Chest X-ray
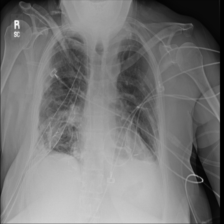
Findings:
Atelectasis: negative
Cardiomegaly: negative
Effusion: negative
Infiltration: negative
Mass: negative
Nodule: negative
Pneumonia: negative
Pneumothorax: positive
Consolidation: negative
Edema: negative
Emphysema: negative
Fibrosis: negative
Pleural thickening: negative
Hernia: negative